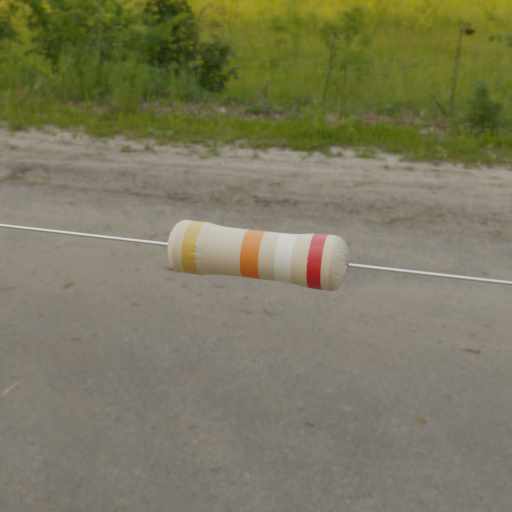
Resistor colour bands (in order): gold, orange, white, red